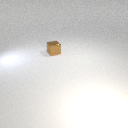
small brown metal cube